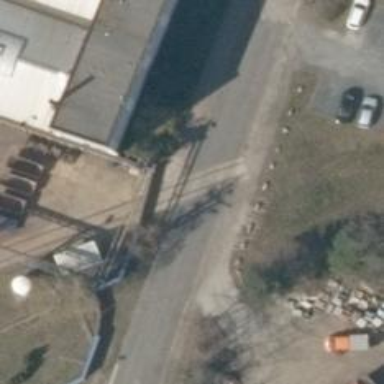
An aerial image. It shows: Disused railway yard.